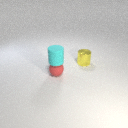
small cyan rubber cylinder above small red rubber sphere